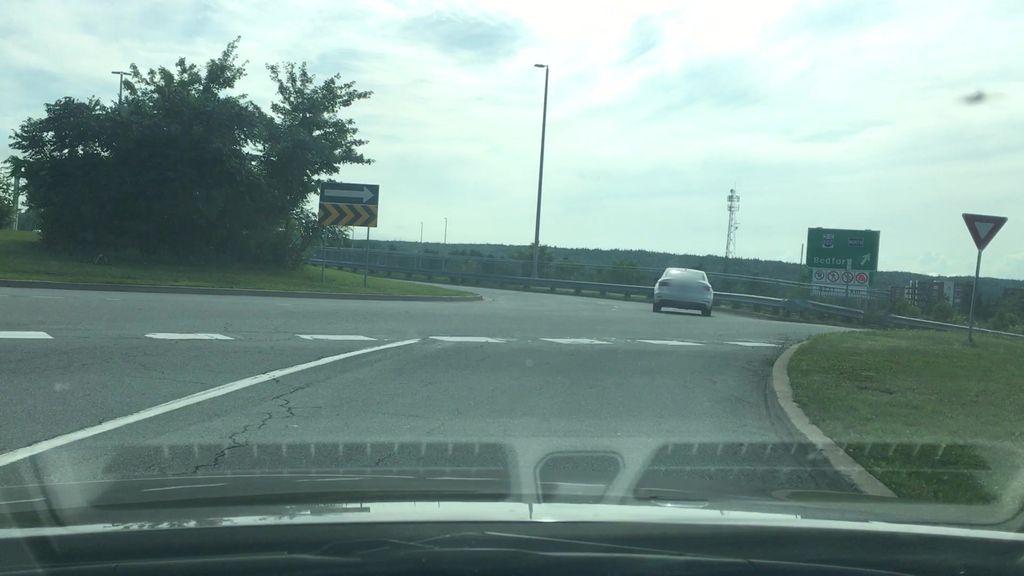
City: halifax